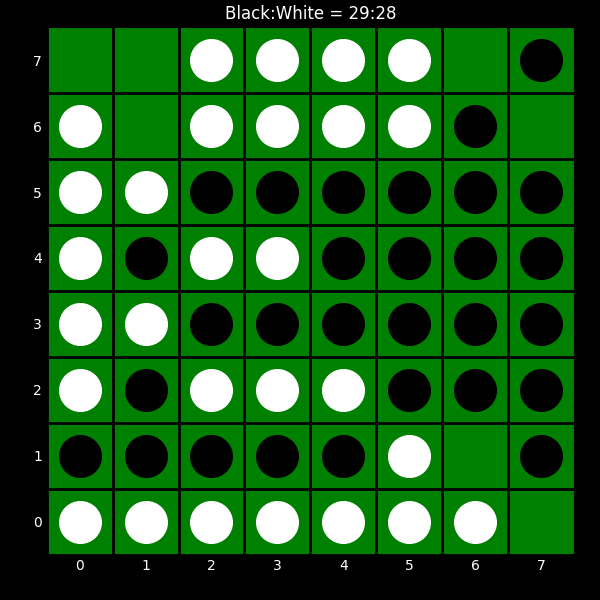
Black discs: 29
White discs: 28